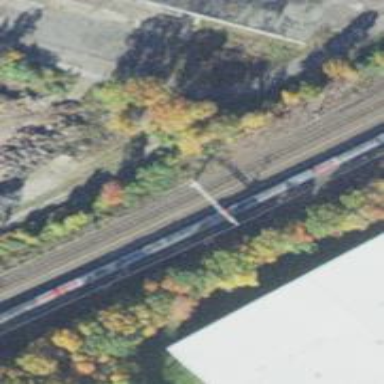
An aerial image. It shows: Abandoned railway spur.